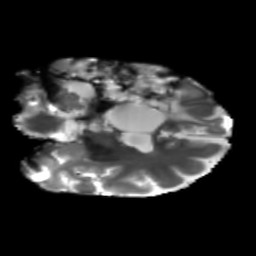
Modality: T2w
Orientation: coronal
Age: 48
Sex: male
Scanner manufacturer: siemens
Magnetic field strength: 3 T
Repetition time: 5.25 s
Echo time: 0.08 s